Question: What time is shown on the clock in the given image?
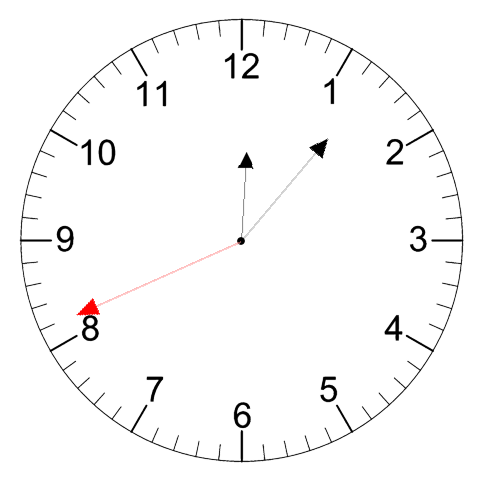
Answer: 12:06:41